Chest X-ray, PA view. Patient: 67 years old, sex M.
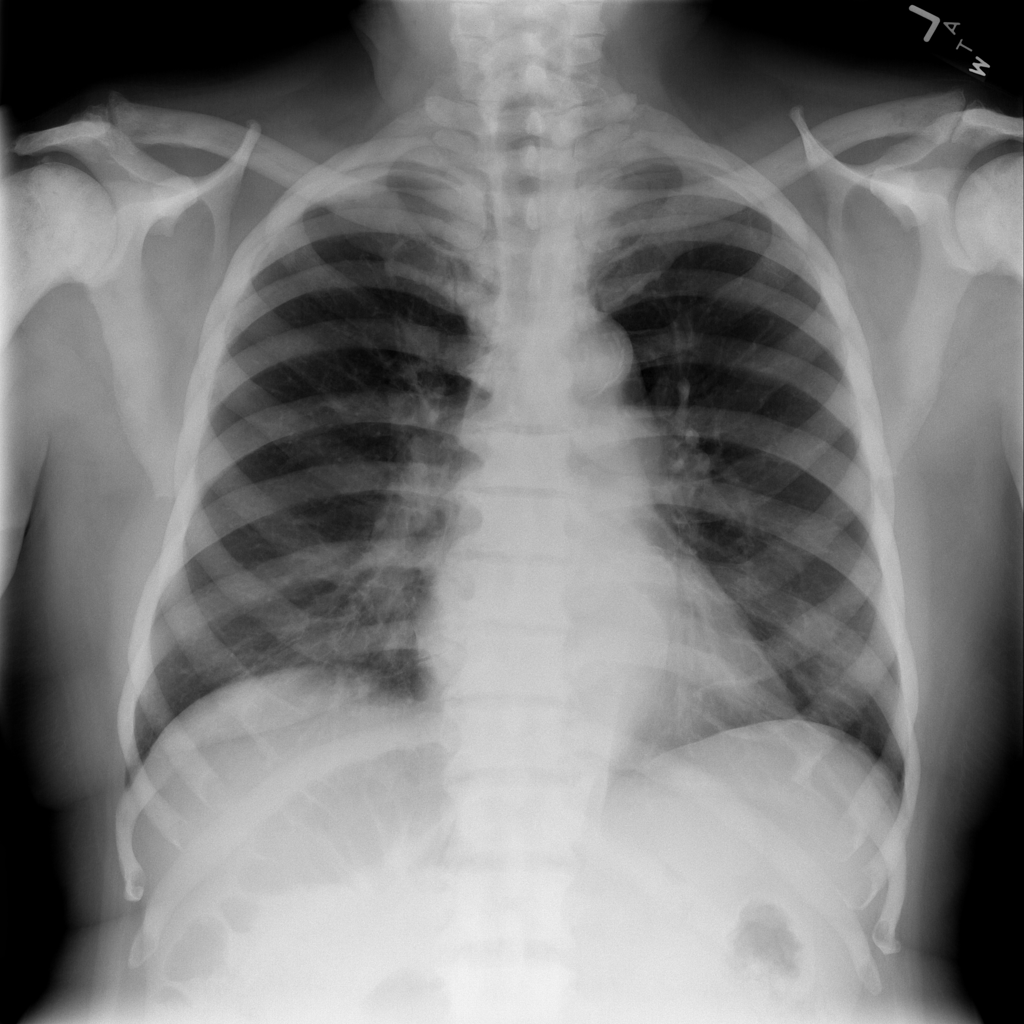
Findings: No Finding